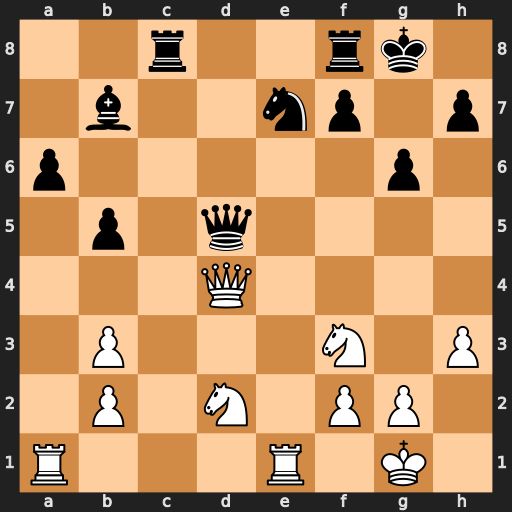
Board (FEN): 2r2rk1/1b2np1p/p5p1/1p1q4/3Q4/1P3N1P/1P1N1PP1/R3R1K1
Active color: w
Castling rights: -
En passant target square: -
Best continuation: Rxe7 Qxd4 Nxd4